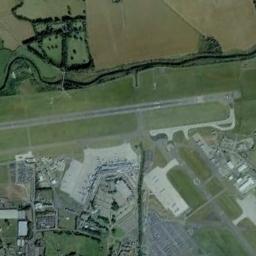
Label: airport